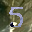
Label: 5